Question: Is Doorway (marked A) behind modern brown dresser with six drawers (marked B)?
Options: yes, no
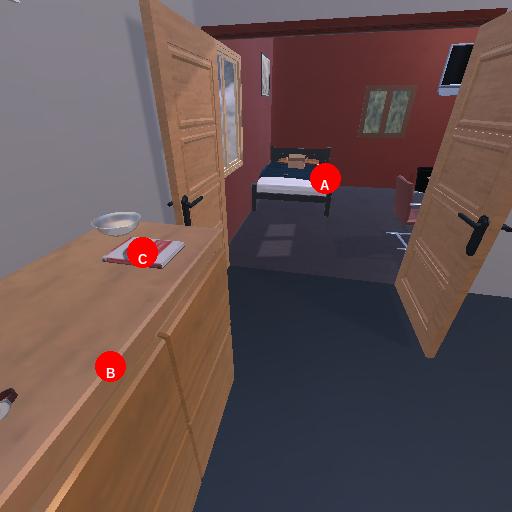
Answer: yes